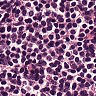
Metastatic tissue present: no